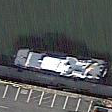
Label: civil